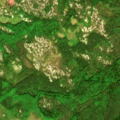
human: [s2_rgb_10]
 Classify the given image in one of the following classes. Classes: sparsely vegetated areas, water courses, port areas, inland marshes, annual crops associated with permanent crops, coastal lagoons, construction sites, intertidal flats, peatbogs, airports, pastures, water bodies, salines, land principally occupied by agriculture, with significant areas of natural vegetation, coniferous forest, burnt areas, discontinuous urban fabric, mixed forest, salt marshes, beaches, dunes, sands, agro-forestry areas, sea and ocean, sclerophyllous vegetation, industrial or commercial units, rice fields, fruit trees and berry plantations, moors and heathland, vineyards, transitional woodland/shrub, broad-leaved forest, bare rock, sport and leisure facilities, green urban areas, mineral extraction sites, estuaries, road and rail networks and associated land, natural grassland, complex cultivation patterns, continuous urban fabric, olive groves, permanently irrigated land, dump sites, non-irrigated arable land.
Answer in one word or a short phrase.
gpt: mixed forest